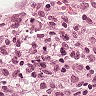
Metastatic tissue present: no